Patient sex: F
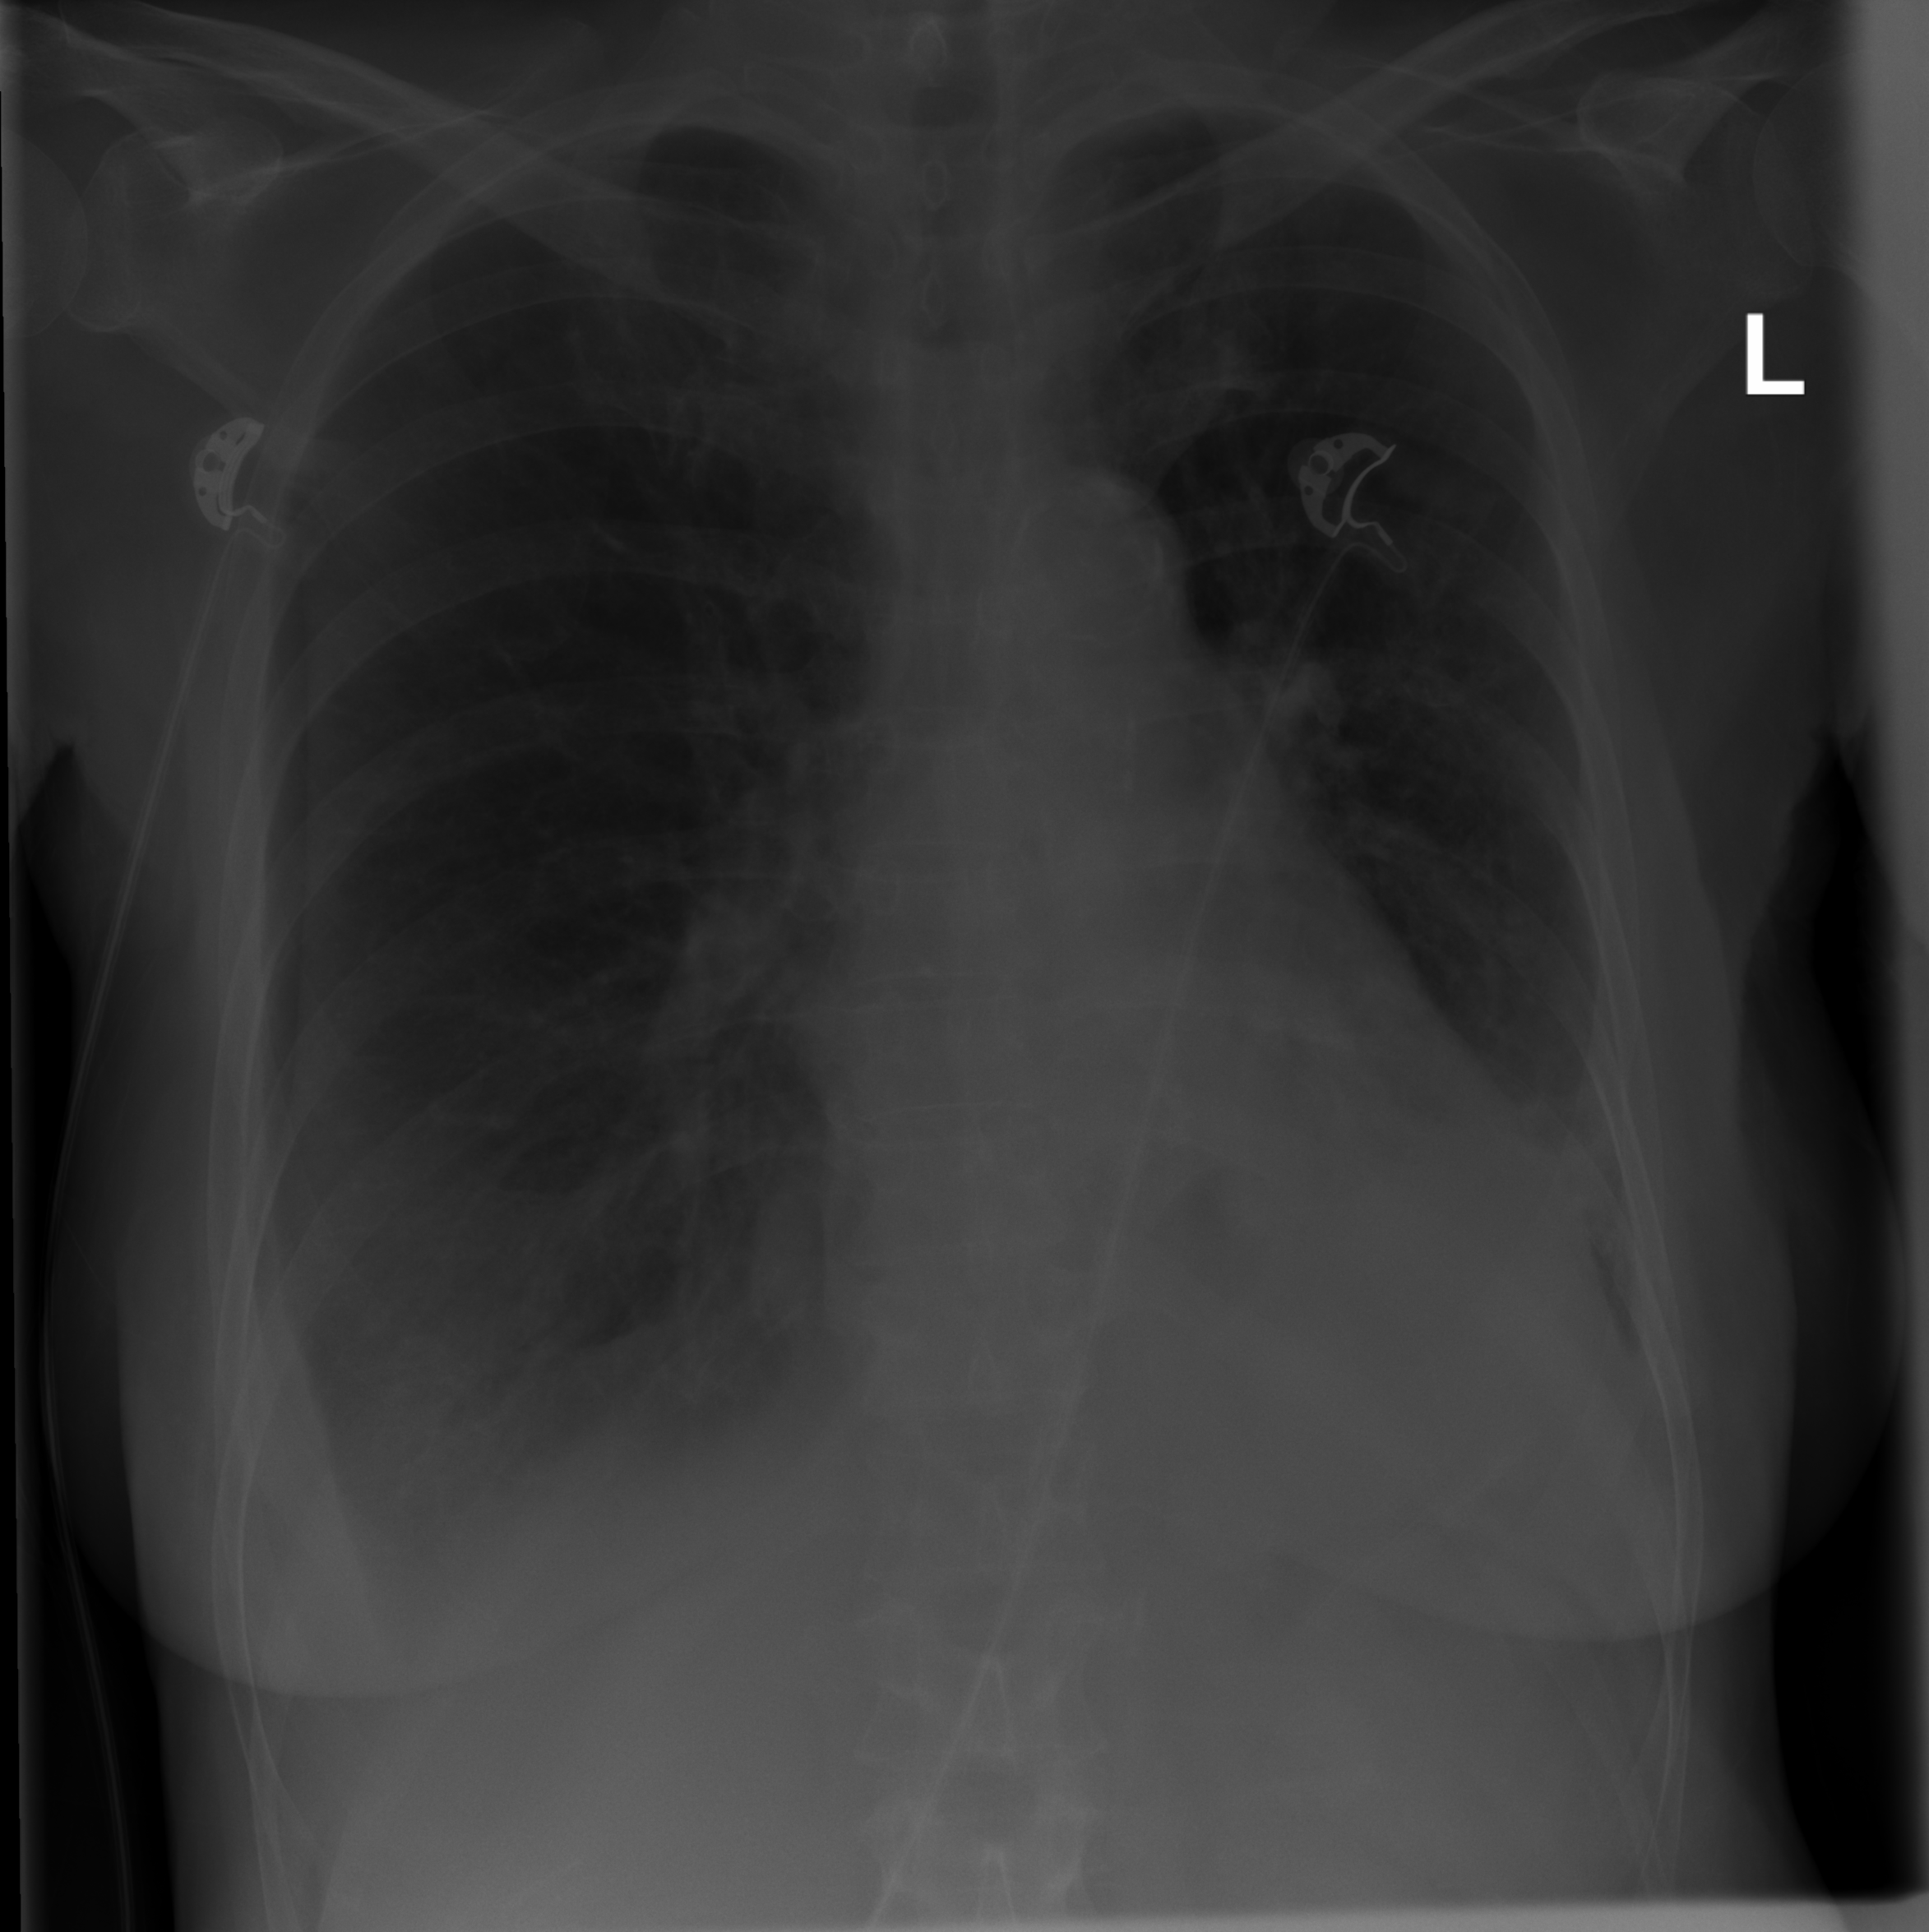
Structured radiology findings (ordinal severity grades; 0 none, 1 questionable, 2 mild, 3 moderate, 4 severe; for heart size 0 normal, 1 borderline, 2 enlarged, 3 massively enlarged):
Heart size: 2
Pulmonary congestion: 0
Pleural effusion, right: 2
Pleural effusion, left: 1
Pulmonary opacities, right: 0
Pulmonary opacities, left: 0
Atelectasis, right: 2
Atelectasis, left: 2